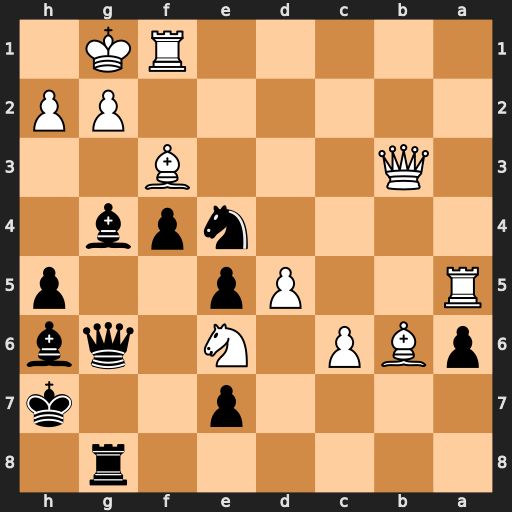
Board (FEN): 6r1/4p2k/pBP1N1qb/R2Pp2p/4npb1/1Q3B2/6PP/5RK1
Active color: b
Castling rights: -
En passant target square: -
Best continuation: Nd2 Ng5+ Bxg5